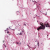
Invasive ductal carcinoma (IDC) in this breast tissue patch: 0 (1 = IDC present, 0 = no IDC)